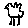
Label: bird